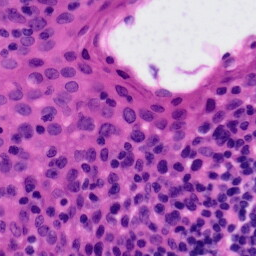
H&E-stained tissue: Tonsil